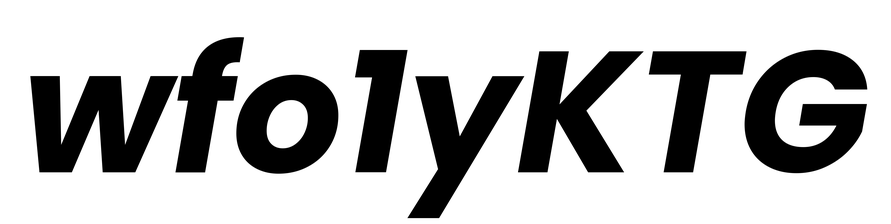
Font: Poppins-BoldItalic